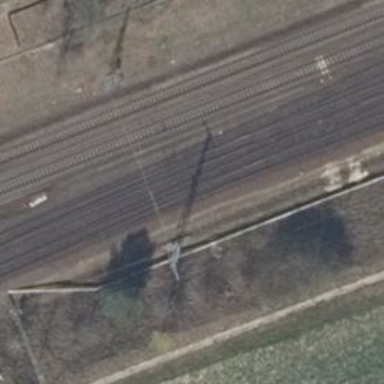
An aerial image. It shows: Railway with electrified contact lines.